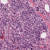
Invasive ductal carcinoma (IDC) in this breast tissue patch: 1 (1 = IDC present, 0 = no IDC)